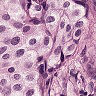
Metastatic tissue present: yes